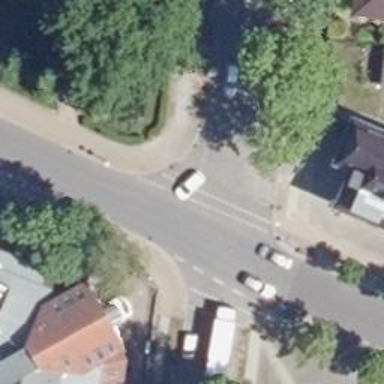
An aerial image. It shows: Road with "give way" sign.